Question: I need to create a view like below in my iPhone application. And I have no clue how to do it.
Description of the view: If I press the arrow indicated button icon in the view, a new view
will appear on the same view just like a popup. This is a Facebook page. I need to simulate
the same in my iPhone application.

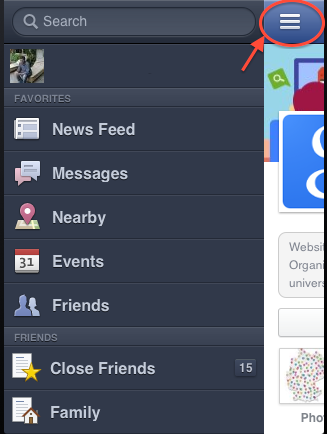
Answer: You may refer to below links:
<URL>
Part-1
<URL>
Part-2
<URL>